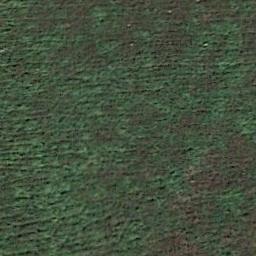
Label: meadow